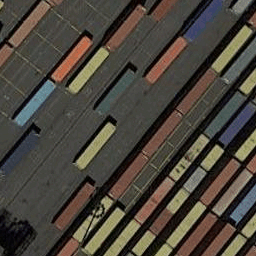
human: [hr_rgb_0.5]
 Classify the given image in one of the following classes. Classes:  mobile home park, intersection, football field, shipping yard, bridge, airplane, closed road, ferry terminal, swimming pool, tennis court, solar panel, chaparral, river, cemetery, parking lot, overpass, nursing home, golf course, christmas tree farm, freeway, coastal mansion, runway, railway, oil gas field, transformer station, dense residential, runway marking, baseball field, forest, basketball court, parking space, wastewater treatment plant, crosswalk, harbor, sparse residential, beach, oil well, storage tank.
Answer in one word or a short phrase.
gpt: shipping yard